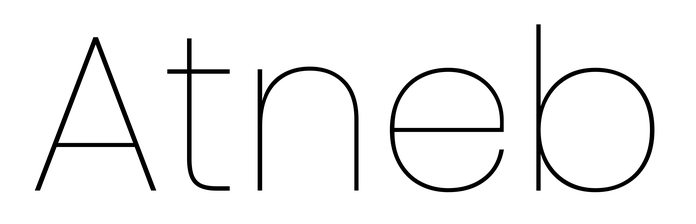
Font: Poppins-Thin